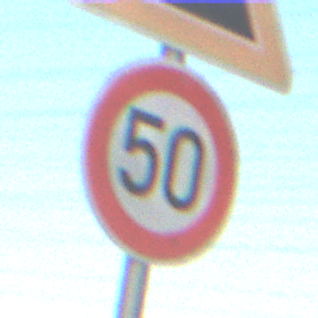
Verkehrszeichen: Geschwindigkeit50
Zusatzzeichen oben: Steigung10
Umgebung: Outdoor, Nature
Tageszeit: Dawn
Wetter: Clear
Licht: Natural
Jahreszeit: NotSpecified
Kontrast: LowContrast